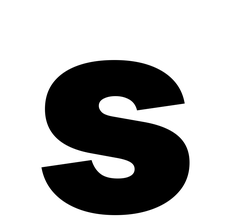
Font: Inter_Black